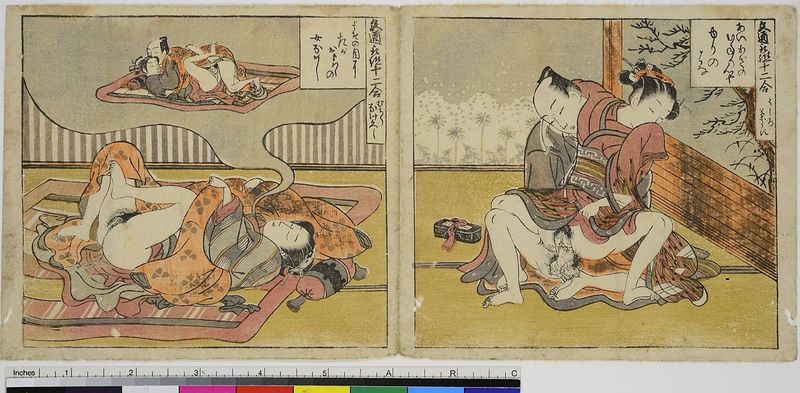
Künstler: Isoda Kory&#x16B;sai
Standort: Hamburg
Institution: Museum für Kunst und Gewerbe Hamburg
Schlagwörter: akt, mann, frau, teppich, holzschnitt, scham, scheide, schriftzeichen, gedanken, sex, druckgraphik, druckgrafik, china, liebespaar, lust, liebende, zeit, farbholzschnitt, geschlechtsverkehr, edo, koitus, reproduktionen, druckerzeugnisse, shunga